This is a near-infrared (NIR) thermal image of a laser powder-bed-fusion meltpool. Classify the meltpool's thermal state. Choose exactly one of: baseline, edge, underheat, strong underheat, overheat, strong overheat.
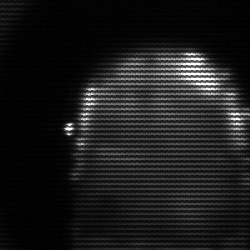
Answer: baseline